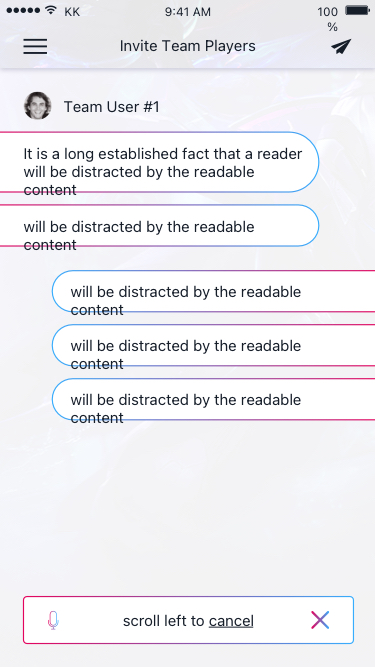
Text in this UI design:
Team User #1
It is a long established fact that a reader will be distracted by the readable content
will be distracted by the readable content
will be distracted by the readable content
will be distracted by the readable content
will be distracted by the readable content
scroll left to cancel
Invite Team Players
9:41 AM
KK
100%